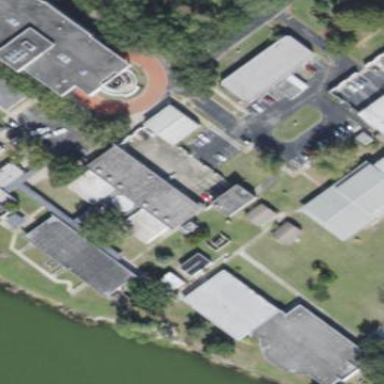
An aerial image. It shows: College building.